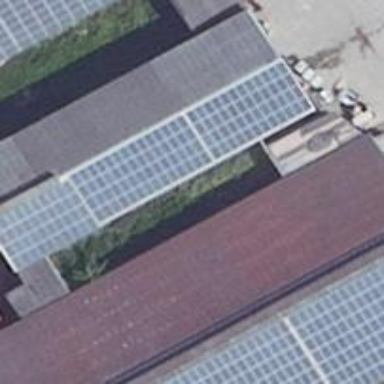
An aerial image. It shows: Small solar photovoltaic panel generator is producing electricity.